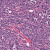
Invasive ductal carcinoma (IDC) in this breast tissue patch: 1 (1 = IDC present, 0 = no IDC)